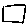
Label: square